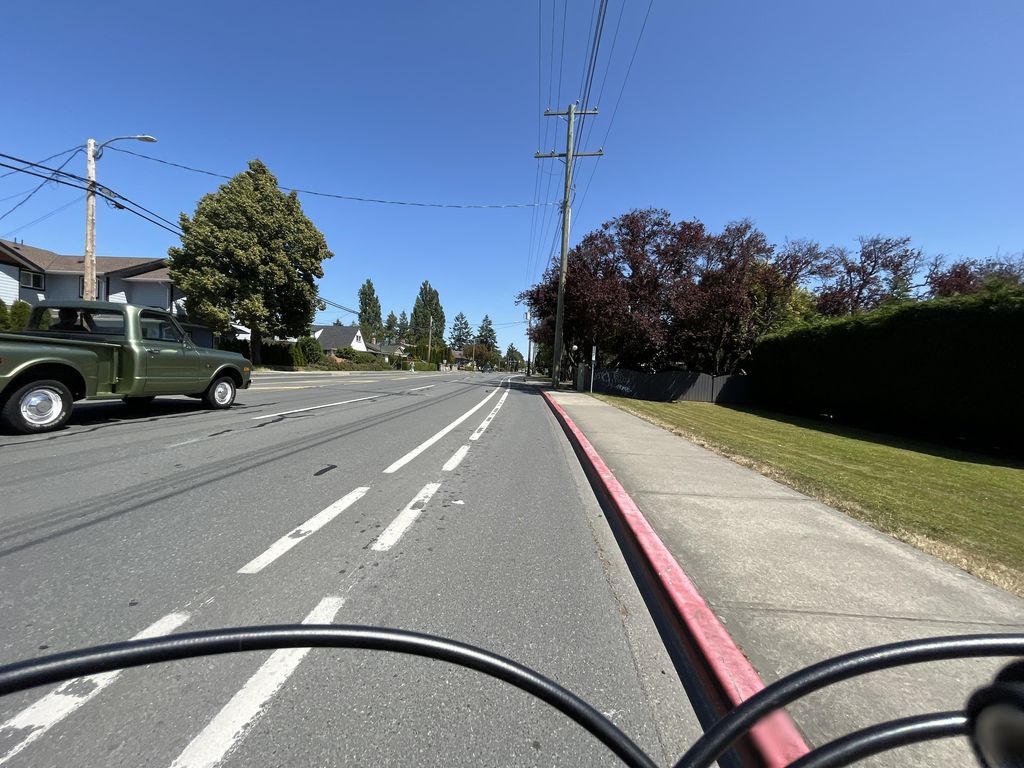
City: victoria